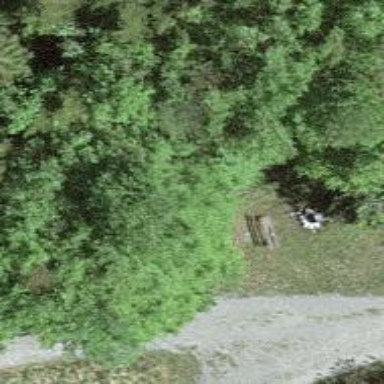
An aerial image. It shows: Bench for seating.